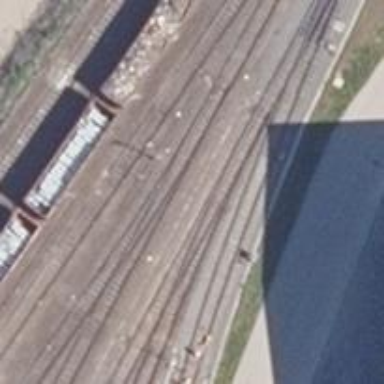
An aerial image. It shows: Railway switch.